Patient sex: M
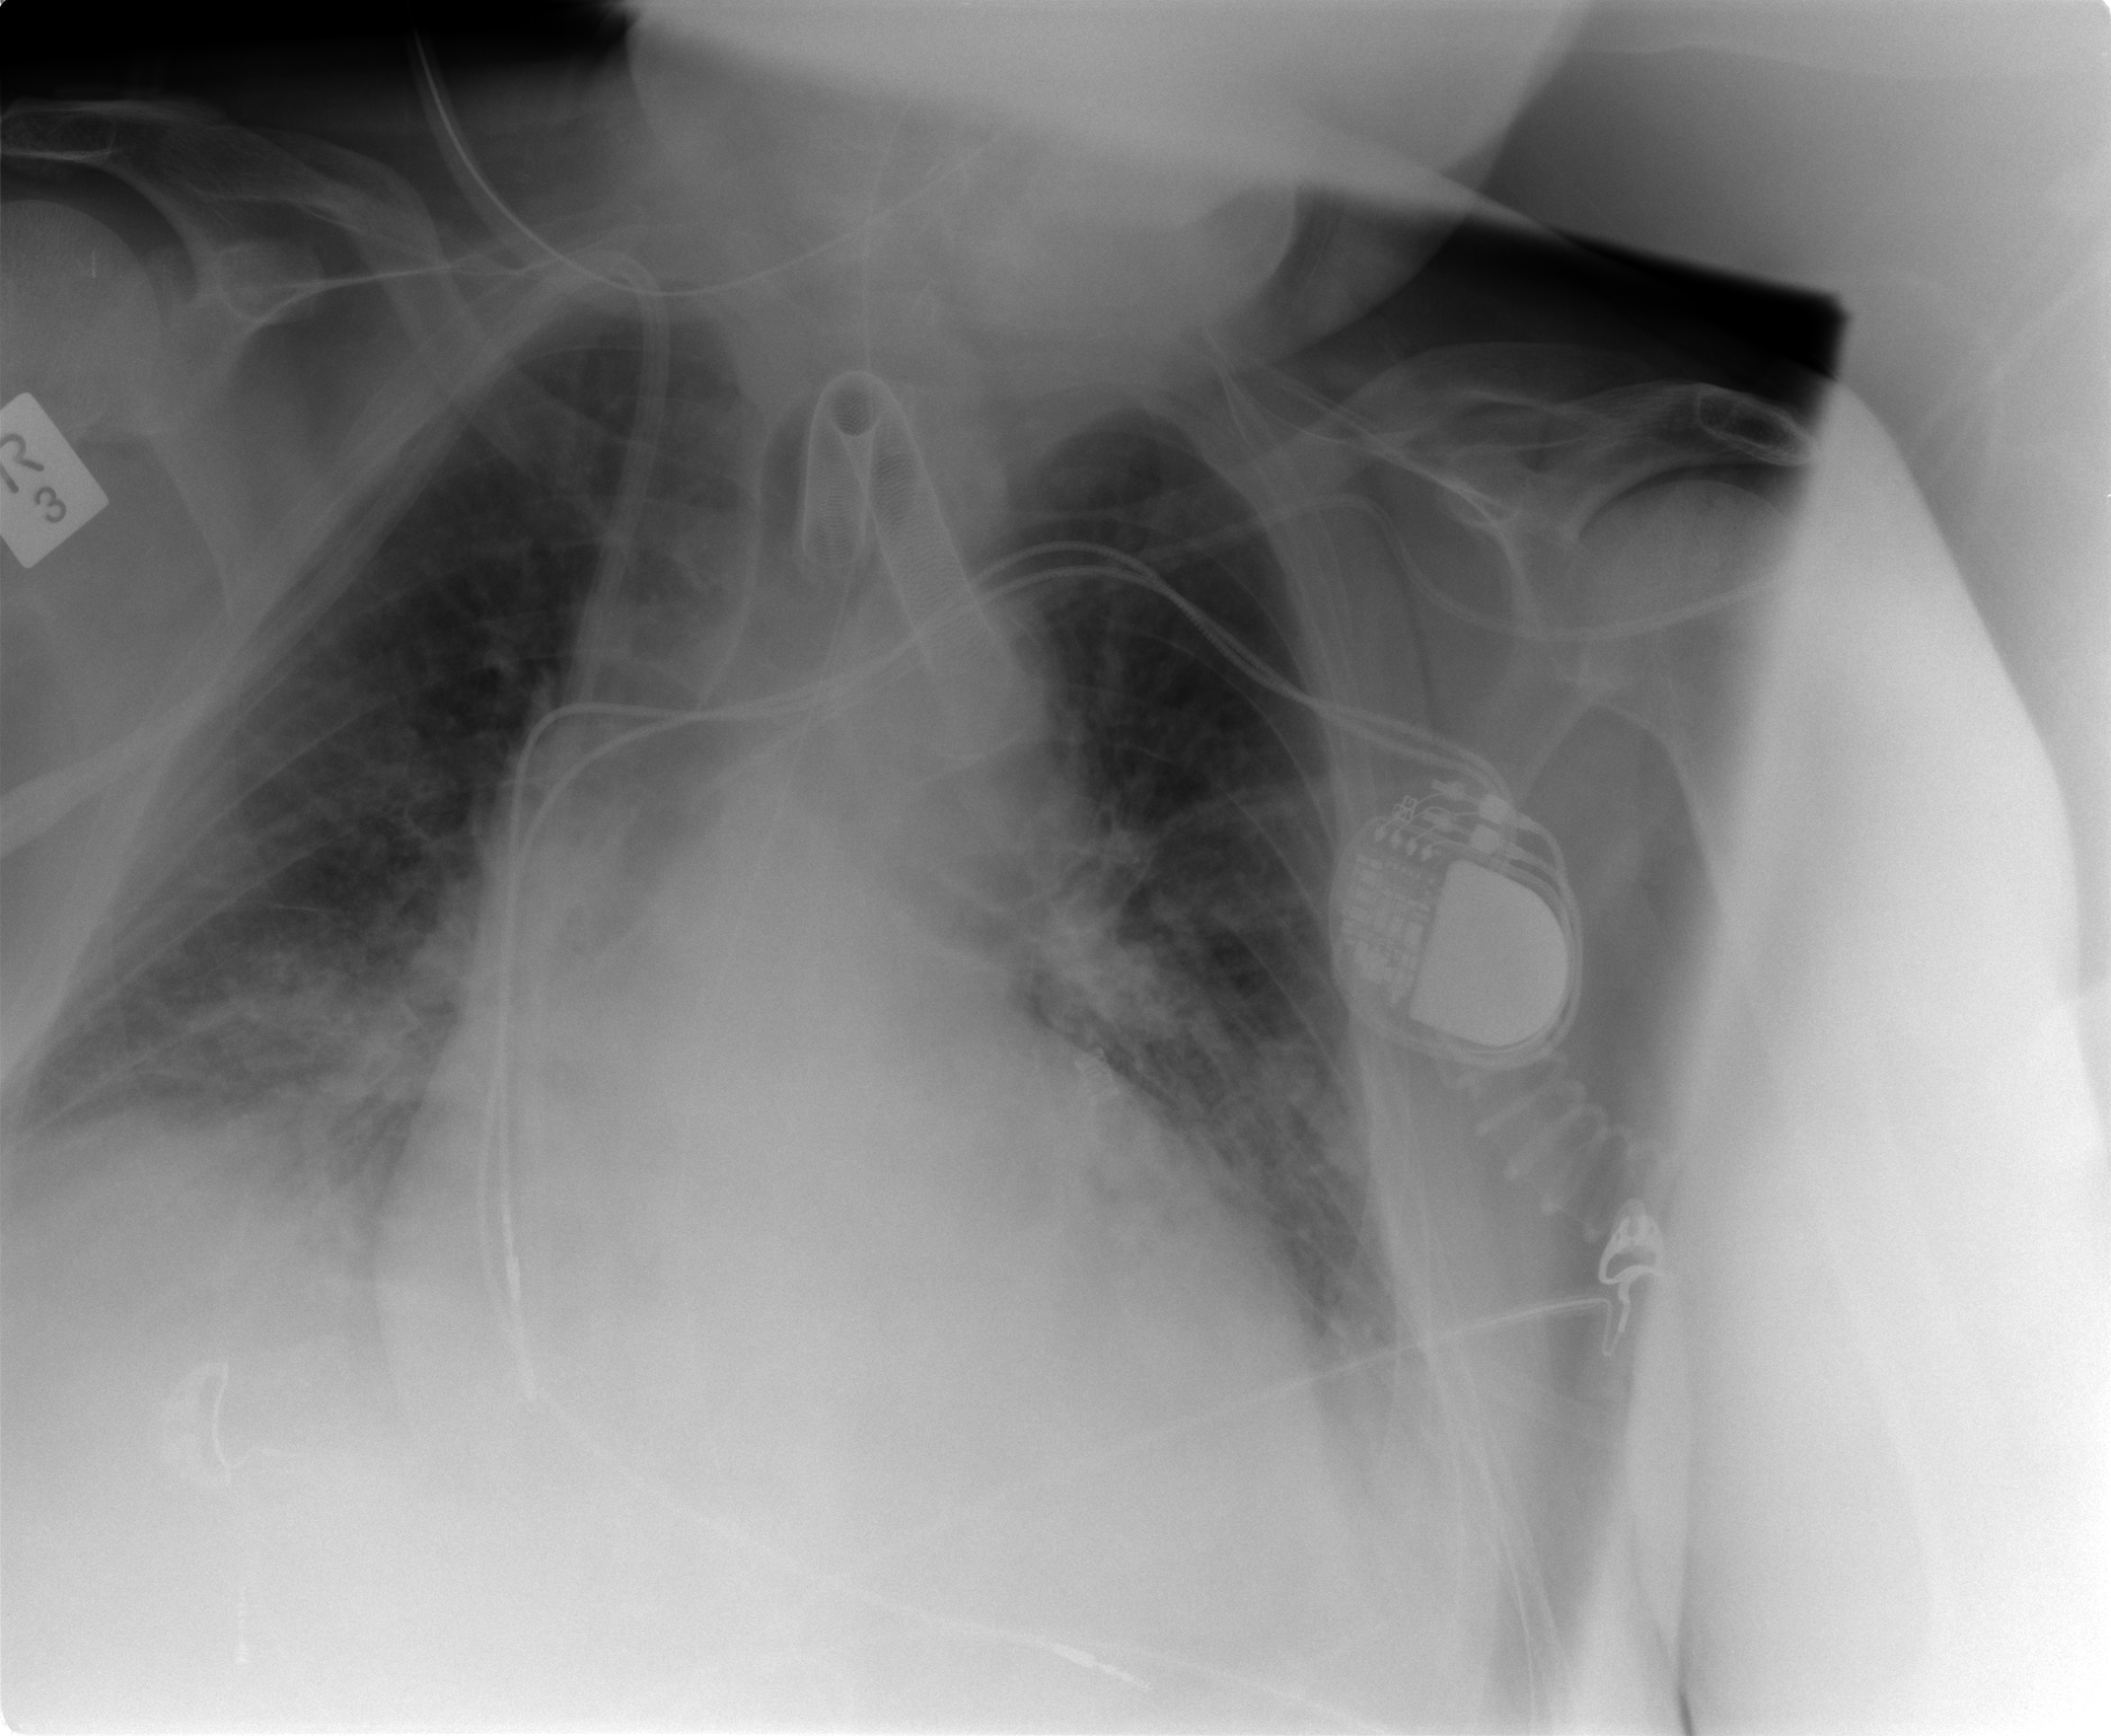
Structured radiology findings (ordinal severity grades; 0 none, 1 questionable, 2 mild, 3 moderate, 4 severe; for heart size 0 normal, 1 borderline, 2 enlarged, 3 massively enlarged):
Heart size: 2
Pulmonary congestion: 2
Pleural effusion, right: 2
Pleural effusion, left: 2
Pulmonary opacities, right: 2
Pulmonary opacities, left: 2
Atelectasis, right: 2
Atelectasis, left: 2